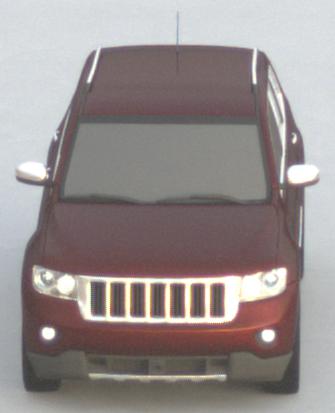
Make: Jeep
Model: Grand Cherokee
Detailed model: WK2
Model produced from: 2010
Model produced until: 2021
Doors: 5
Color: red
Road condition: dry road
Daytime: sunrise or sunset
Contrast: low contrast